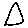
Label: triangle